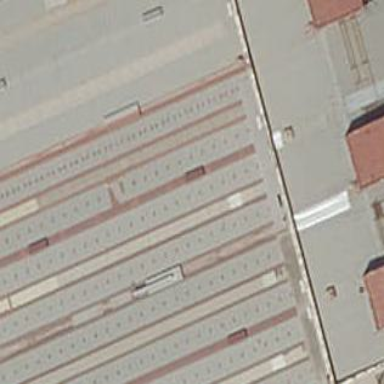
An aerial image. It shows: Industrial building.